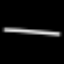
Label: line